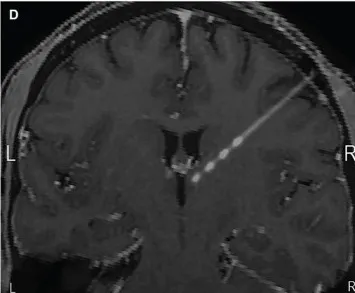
Right Images are in neurological convention.
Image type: radiology (mri)